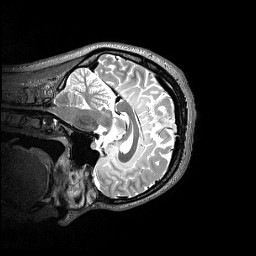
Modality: T2w
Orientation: sagittal
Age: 29
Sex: female
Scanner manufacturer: siemens
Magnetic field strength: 3 T
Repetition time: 3.2 s
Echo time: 0.565 s